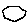
Label: hexagon